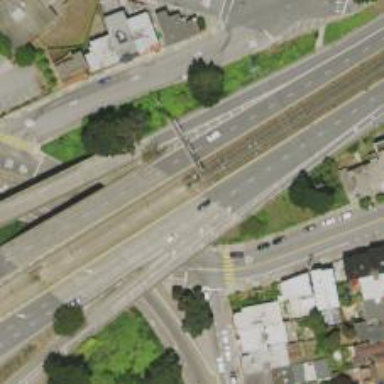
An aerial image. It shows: Bridge for light rail electrified with contact line.